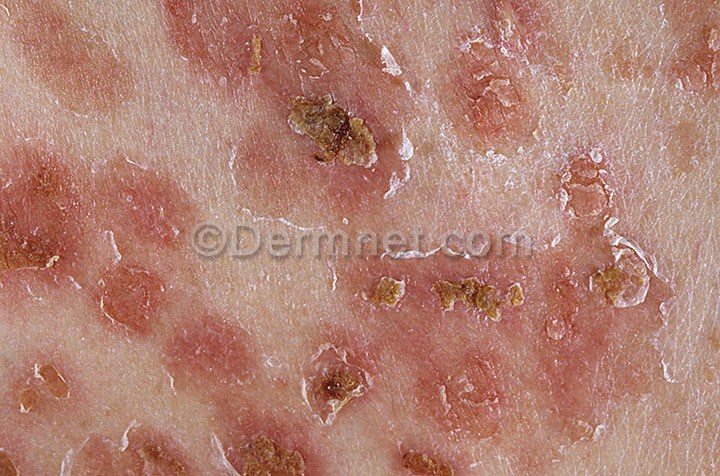
Disease: Bullous Disease Photos